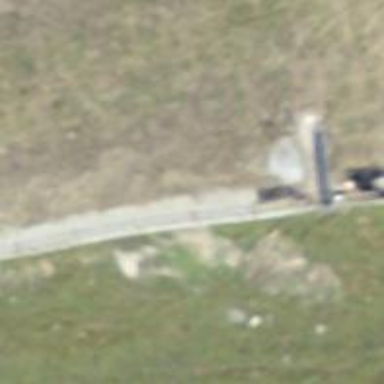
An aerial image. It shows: Narrow-gauge railway tunnel with electrified tracks and single track inside.